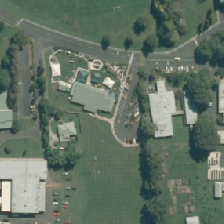
Land cover: urban_build_up